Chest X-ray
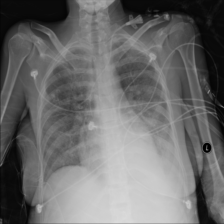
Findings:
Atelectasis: positive
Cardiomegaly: negative
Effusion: positive
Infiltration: positive
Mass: negative
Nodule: negative
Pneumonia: negative
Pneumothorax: negative
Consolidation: negative
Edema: negative
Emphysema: negative
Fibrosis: negative
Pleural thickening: negative
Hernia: negative